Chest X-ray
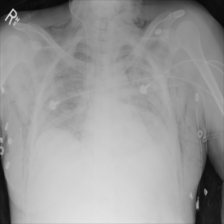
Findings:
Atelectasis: negative
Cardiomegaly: negative
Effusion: negative
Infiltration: positive
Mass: negative
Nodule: negative
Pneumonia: negative
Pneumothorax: negative
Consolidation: negative
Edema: negative
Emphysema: positive
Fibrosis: negative
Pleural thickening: negative
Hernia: negative